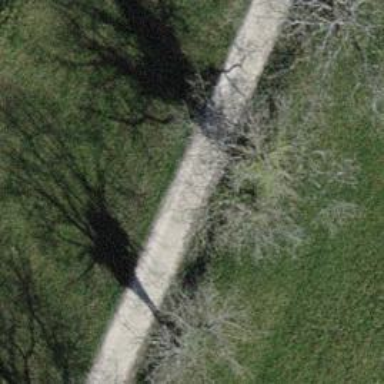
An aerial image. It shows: Compacted track with grade2 surface.